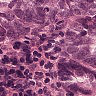
Metastatic tissue present: yes